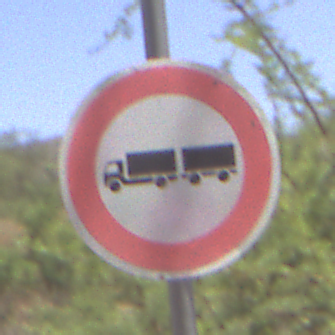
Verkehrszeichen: VerbotLastkraftwagenMitAnhaenger
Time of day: Midday
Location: Outdoor (RoadRail)
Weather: Clear
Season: NotSpecified
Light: Natural